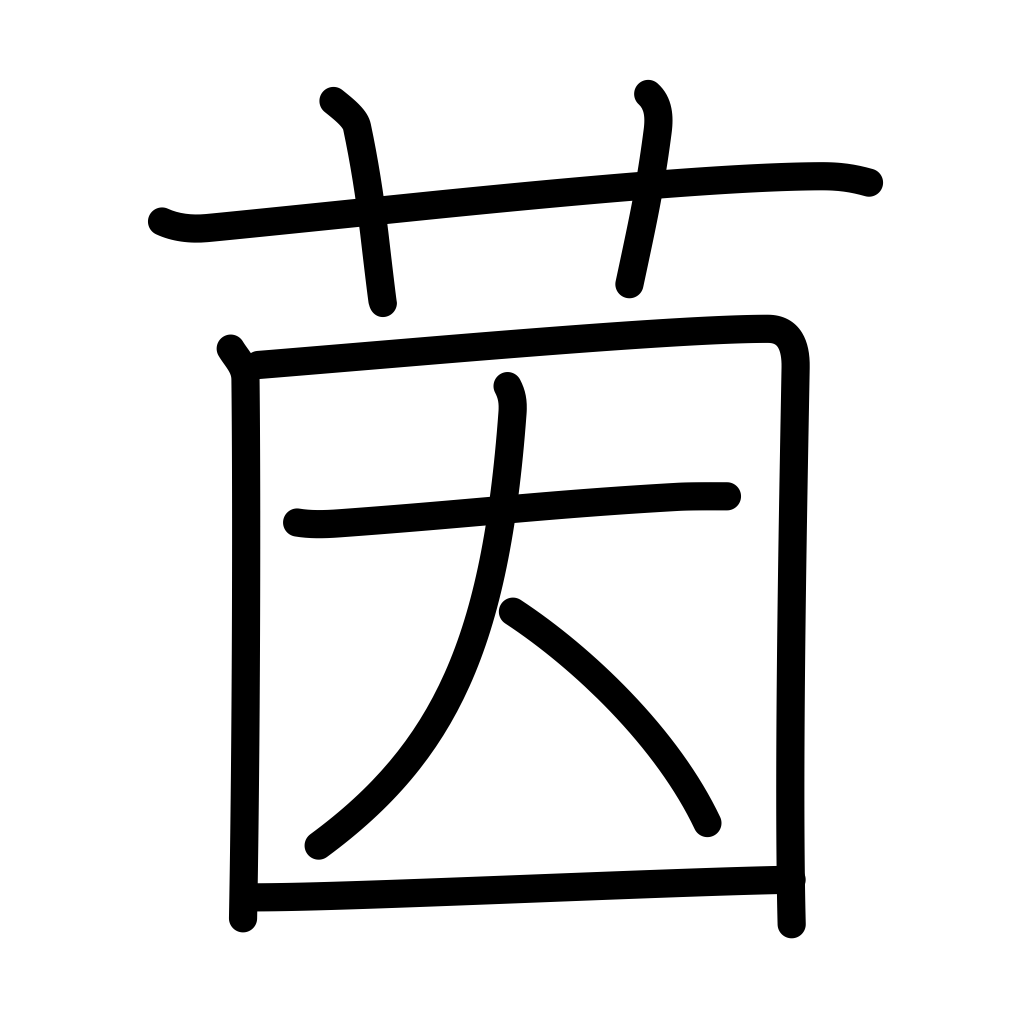
Meaning: cushion, mattress